Question: I have this problem:

See the 5th row down... the detail text label of the cell is being squashed to the right to make room for the text label.
Any idea how to make all the detail text label's uniform in size? So that the whole of its content is shown? Thank you.
(PS: if anyone knows how to default a table to scrolling from the bottom up then that would be much appreciated too...)
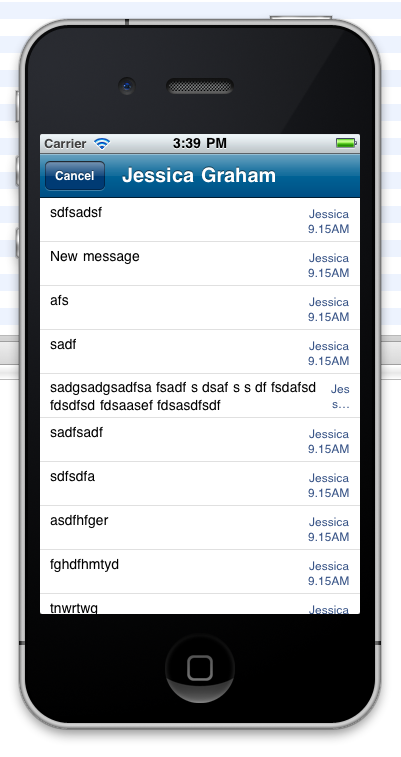
Answer: This is the way that Value1 works. I would suggest that you subclass UITableViewCell and override layoutSubviews so that you can fix the width of textView and detailTextView frames.